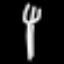
Label: fork